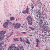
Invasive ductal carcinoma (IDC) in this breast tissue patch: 0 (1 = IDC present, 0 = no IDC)